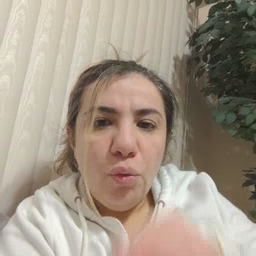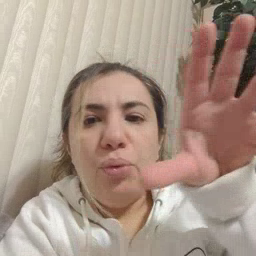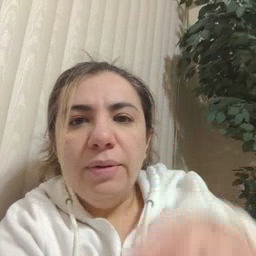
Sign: blow